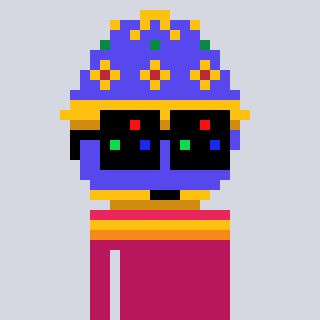
a pixel art character with square black sunglasses, a faberge-shaped head and a darkpink-colored body on a cool background